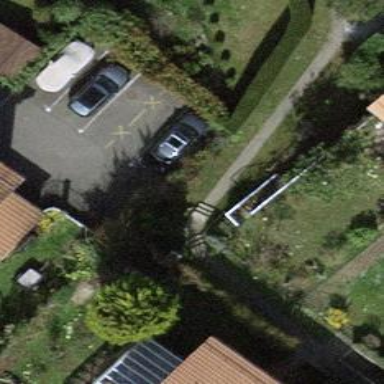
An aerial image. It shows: Road with steps.